Interaction volume radius: 5 \u00c5
Interaction volume height: 25 \u00c5
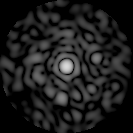
Disorder parameter: 0.8503